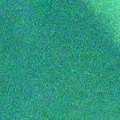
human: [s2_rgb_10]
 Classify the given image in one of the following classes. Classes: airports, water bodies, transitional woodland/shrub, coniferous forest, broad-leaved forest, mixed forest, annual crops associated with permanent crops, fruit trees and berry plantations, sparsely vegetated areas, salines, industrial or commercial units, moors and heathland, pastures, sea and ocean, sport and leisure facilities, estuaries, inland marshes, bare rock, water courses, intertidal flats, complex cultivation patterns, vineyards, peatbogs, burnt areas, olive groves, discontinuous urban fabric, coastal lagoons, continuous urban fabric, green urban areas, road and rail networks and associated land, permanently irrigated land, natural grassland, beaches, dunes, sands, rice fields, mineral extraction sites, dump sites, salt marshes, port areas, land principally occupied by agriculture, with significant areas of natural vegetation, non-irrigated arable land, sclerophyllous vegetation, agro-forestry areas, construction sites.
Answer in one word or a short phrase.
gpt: sea and ocean